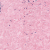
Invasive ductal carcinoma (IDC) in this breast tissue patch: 0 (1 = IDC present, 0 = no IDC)